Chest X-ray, PA view. Patient: 47 years old, sex M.
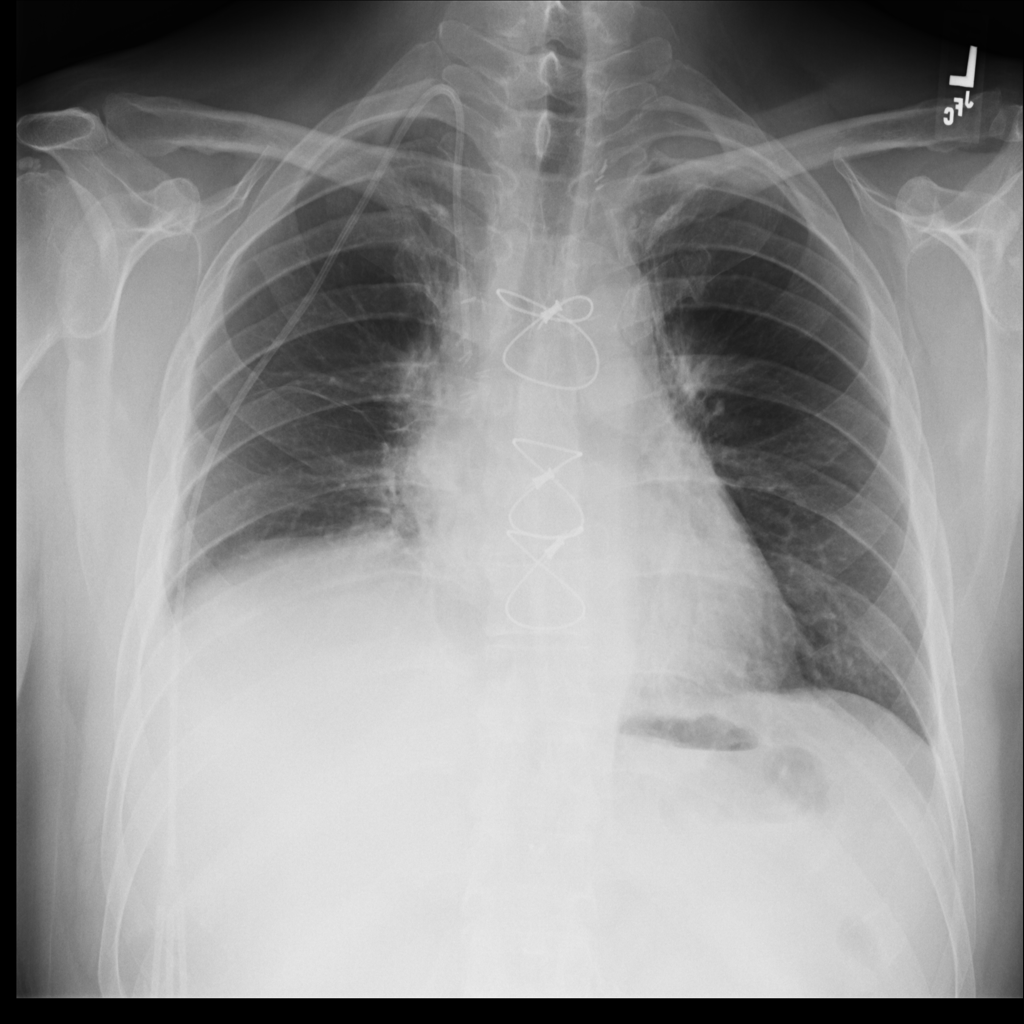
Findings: No Finding